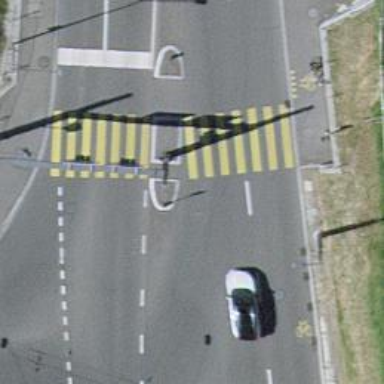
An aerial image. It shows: Kerb barrier.